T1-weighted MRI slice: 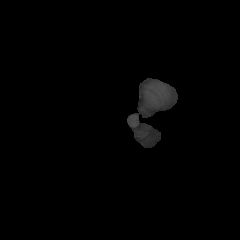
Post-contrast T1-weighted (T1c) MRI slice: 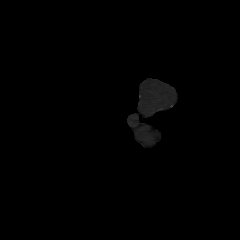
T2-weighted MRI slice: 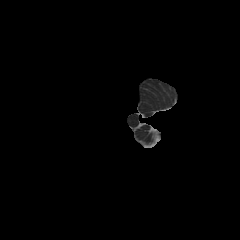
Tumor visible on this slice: no